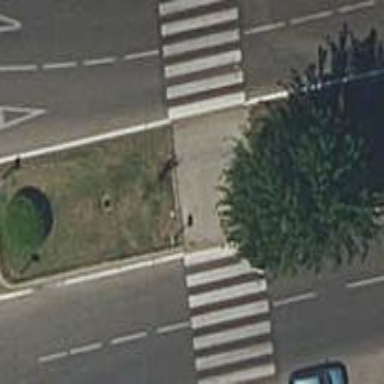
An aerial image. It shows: Kerb serving as barrier.